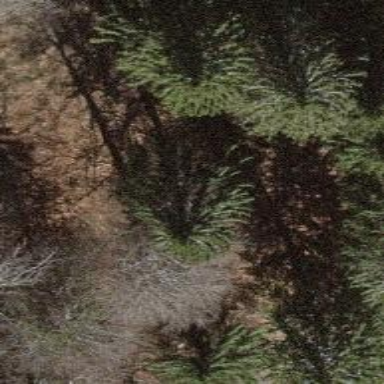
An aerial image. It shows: Broadleaved tree with lush leaves.